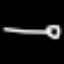
Label: line